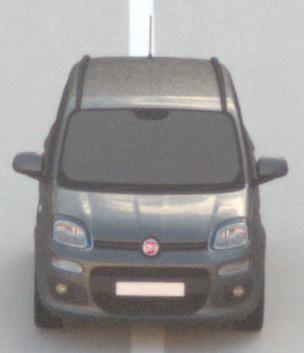
Make: Fiat
Model: Panda 1.2 8V
Detailed model: Panda (312)
Model produced from: 2013/02
Model produced until: 2013/12
Doors: 5
Color: gray
Road condition: dry road
Daytime: sunrise or sunset
Contrast: low contrast